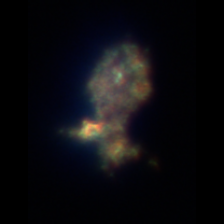
Taxon: Unknown_detritus
Group: Unknown